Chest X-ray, PA view. Patient: 68 years old, sex M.
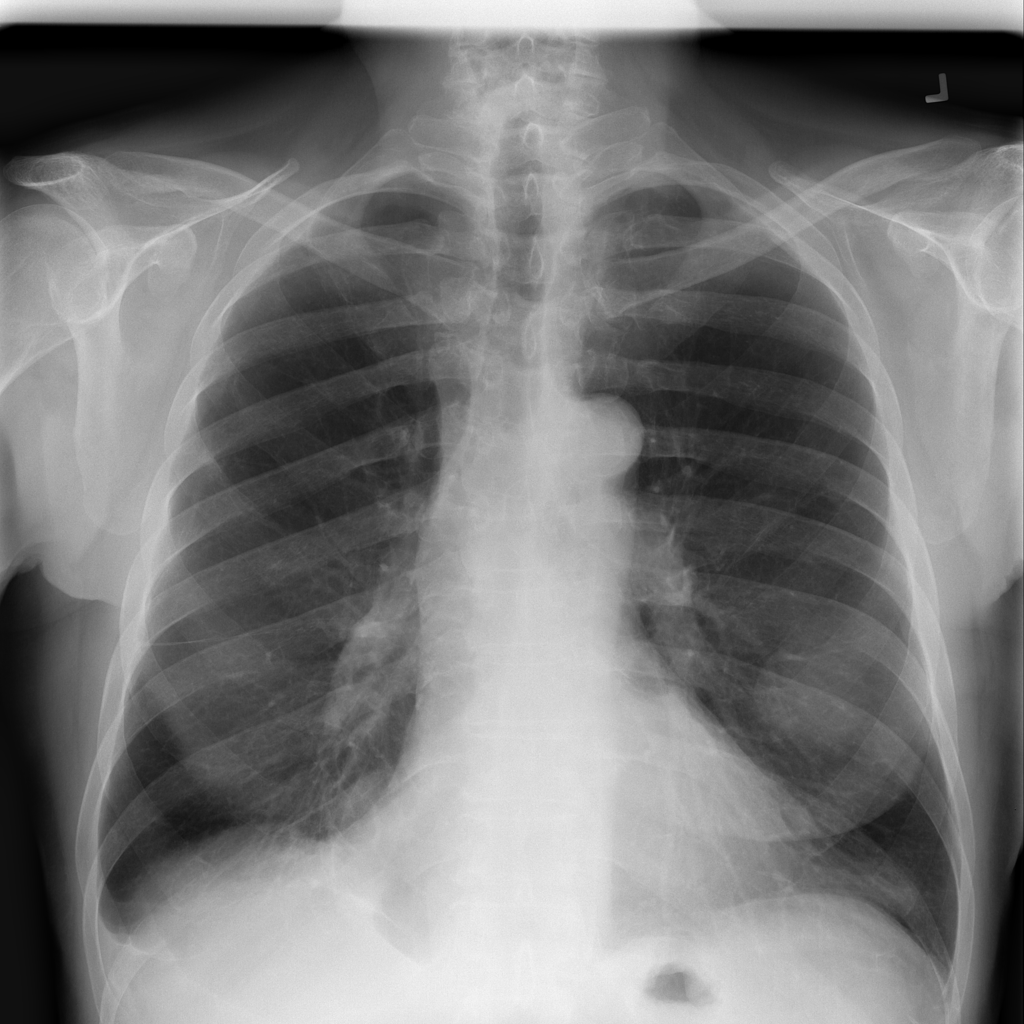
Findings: Infiltration, Mass